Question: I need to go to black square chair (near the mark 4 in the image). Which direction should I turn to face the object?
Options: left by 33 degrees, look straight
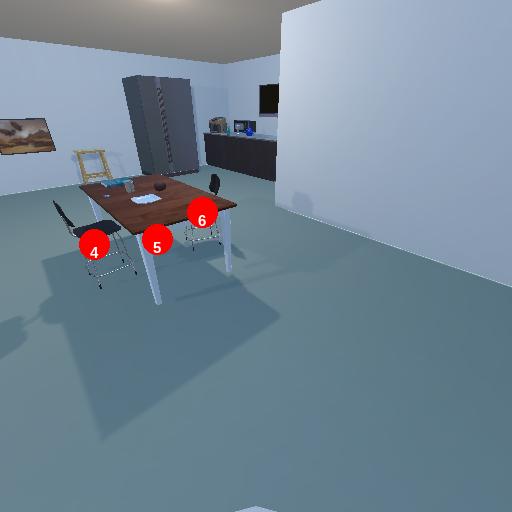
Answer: left by 33 degrees